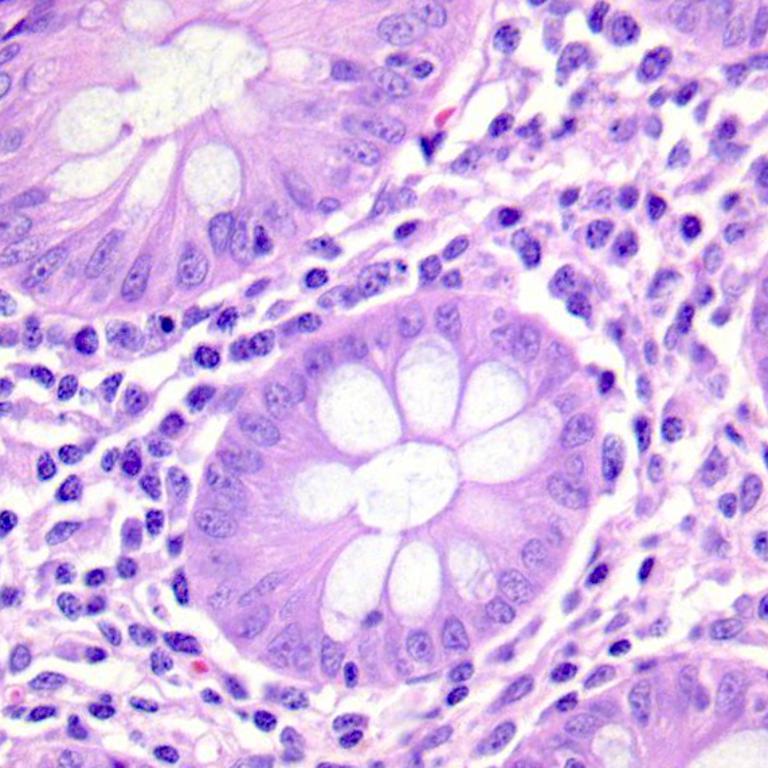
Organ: colon
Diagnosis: benign